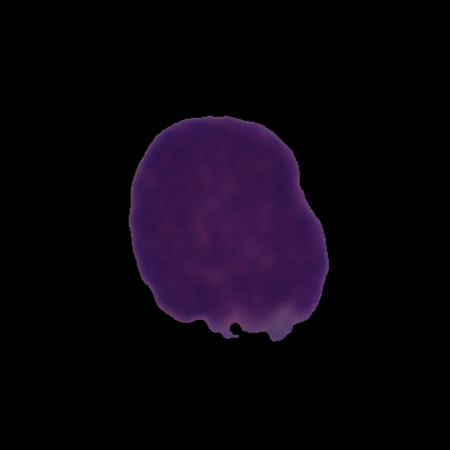
Label: cancer